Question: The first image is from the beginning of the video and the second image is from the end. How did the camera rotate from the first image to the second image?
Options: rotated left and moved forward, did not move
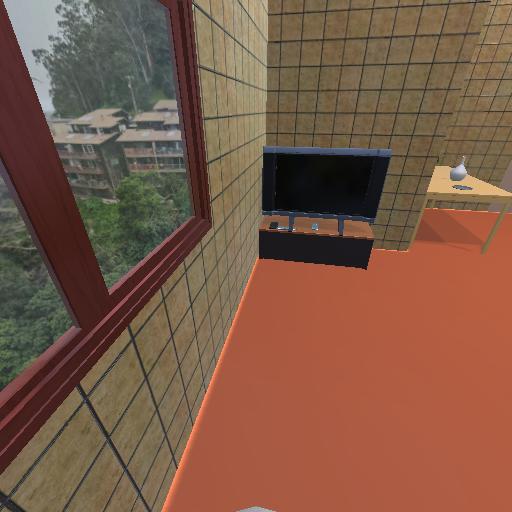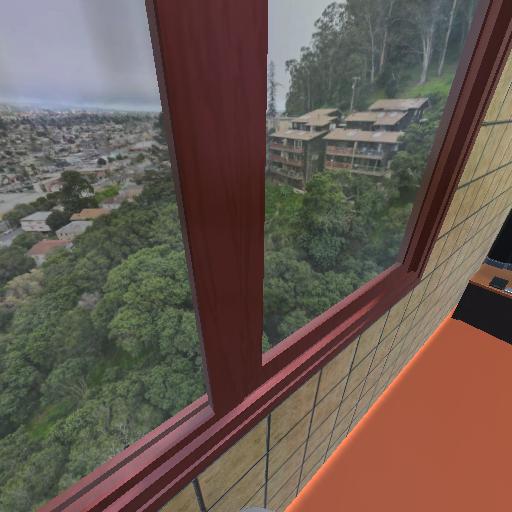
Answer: rotated left and moved forward